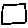
Label: square